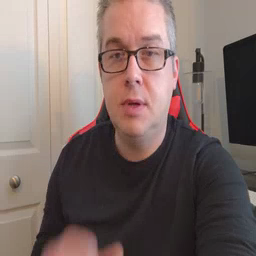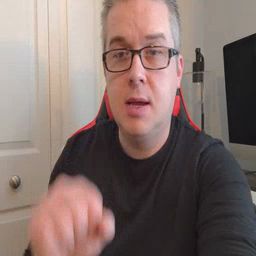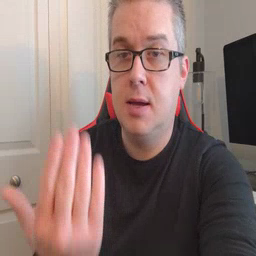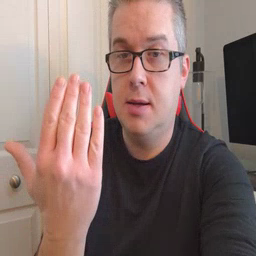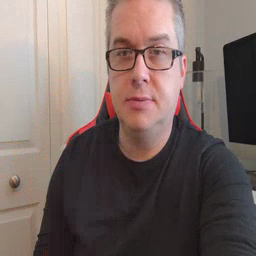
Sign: mitten